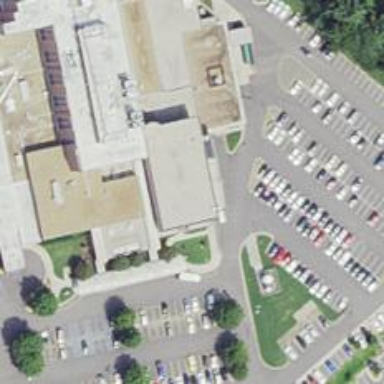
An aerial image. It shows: Healthcare clinic is depicted in the image.